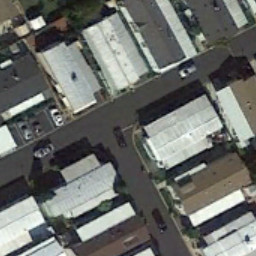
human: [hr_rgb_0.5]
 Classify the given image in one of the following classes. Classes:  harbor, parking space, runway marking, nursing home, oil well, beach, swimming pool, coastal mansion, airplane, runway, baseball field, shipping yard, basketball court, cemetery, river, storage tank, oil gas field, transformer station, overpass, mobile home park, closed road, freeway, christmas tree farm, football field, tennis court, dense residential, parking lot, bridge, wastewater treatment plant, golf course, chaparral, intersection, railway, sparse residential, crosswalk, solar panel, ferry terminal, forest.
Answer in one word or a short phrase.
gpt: mobile home park